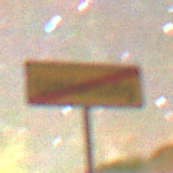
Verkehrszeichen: EndeDerUmleitungsankuendigung
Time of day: Night
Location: Outdoor (Nature)
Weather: Clear
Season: NotSpecified
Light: Natural